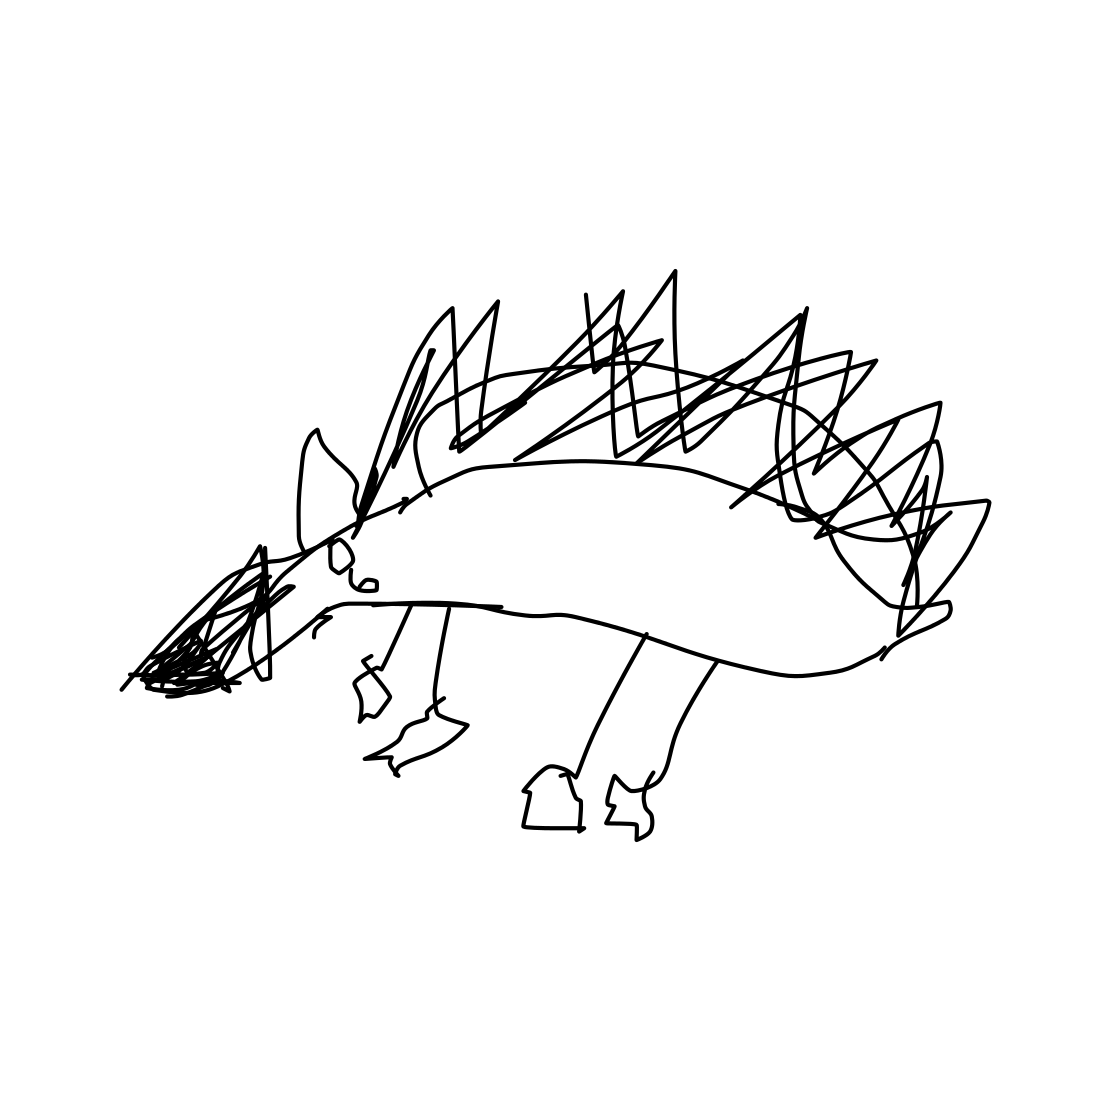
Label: hedgehog